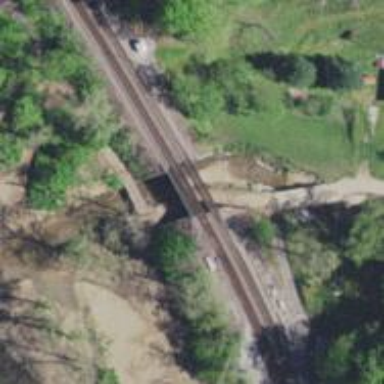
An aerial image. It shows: Railway bridge.